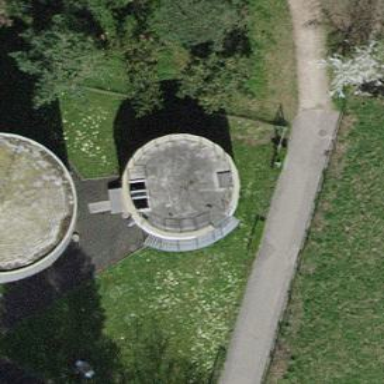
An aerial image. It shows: Building that serves as silo.